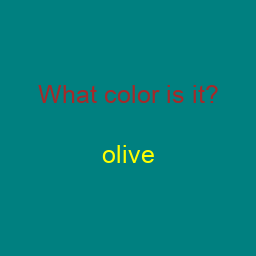
Color: yellow
Color name shown: olive
Background color: teal
Question text color: brown